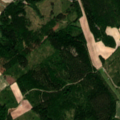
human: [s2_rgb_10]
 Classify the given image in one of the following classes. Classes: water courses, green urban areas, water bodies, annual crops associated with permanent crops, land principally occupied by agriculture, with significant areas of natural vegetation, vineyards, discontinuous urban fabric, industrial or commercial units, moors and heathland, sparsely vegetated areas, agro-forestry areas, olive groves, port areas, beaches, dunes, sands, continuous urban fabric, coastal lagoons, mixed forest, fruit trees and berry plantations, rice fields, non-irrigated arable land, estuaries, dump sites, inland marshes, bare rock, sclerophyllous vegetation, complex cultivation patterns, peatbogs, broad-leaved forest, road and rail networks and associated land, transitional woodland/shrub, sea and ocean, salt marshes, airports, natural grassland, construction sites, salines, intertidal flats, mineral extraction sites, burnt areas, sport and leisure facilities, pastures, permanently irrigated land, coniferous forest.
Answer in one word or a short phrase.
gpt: land principally occupied by agriculture, with significant areas of natural vegetation, mixed forest, transitional woodland/shrub